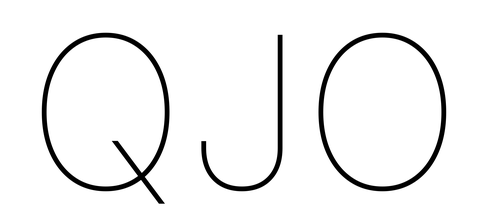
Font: Inter_Thin